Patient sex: M
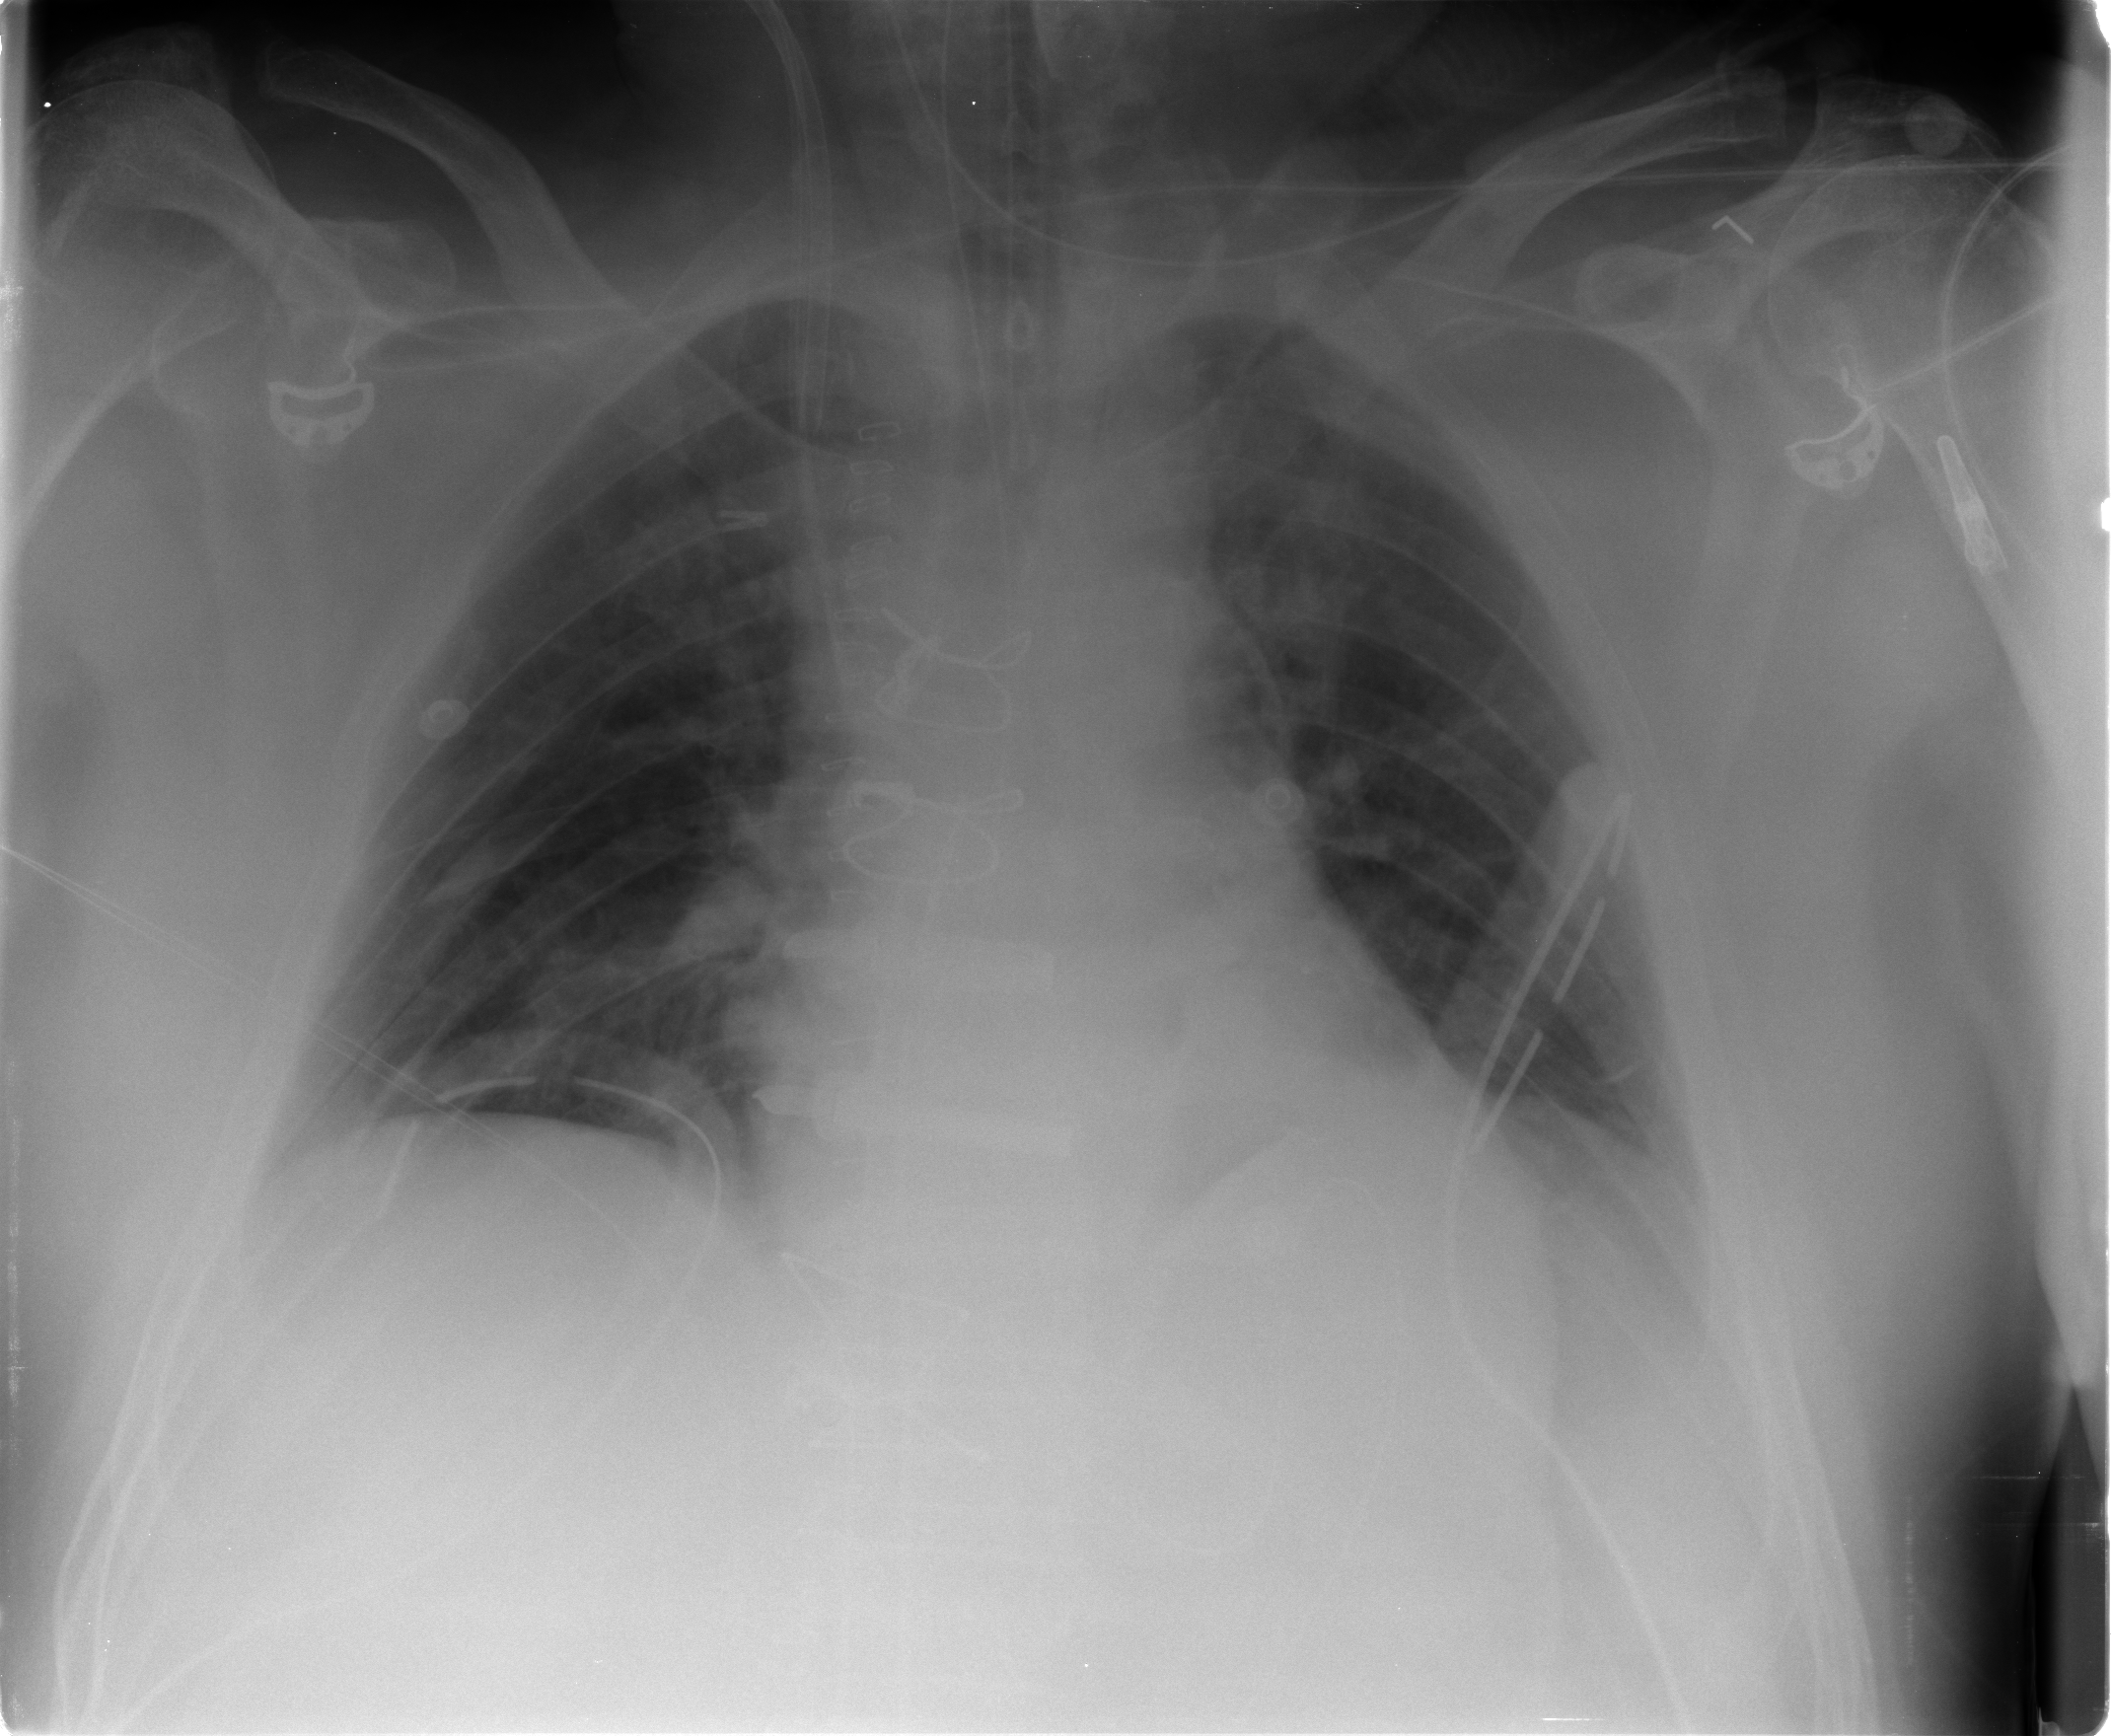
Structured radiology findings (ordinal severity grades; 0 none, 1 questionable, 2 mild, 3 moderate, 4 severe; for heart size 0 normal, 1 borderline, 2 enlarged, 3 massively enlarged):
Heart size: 0
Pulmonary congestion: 0
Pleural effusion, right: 0
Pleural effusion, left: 0
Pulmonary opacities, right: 0
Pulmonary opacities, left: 0
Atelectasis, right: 2
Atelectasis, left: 1